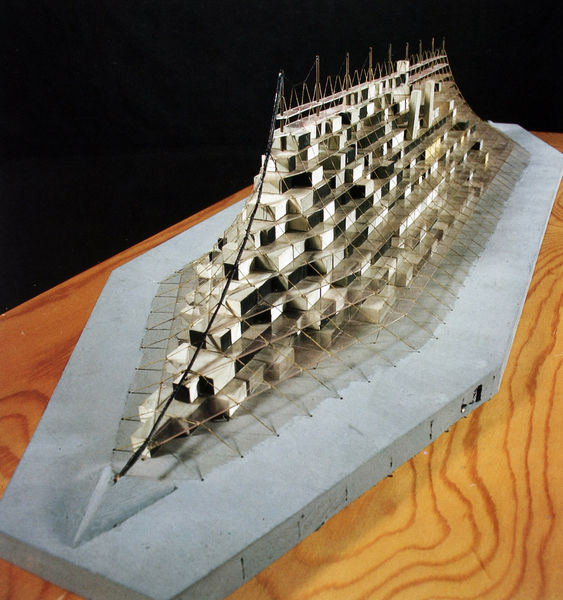
Titel: Medizinische Polyklinik, Modellansicht
Künstler: Frei Otto
Schlagwörter: architektur, modell, foto, entwurf, plan, wohnblock